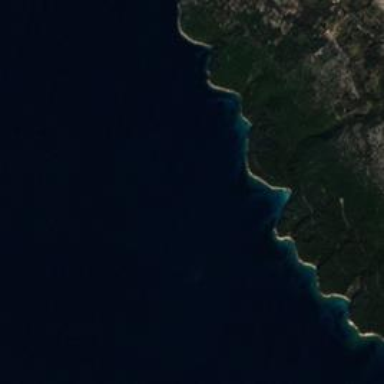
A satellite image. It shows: Picturesque coastline scene.